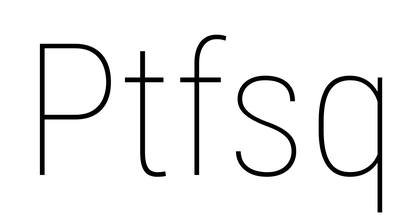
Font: Roboto_Condensed_Thin